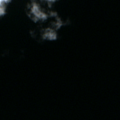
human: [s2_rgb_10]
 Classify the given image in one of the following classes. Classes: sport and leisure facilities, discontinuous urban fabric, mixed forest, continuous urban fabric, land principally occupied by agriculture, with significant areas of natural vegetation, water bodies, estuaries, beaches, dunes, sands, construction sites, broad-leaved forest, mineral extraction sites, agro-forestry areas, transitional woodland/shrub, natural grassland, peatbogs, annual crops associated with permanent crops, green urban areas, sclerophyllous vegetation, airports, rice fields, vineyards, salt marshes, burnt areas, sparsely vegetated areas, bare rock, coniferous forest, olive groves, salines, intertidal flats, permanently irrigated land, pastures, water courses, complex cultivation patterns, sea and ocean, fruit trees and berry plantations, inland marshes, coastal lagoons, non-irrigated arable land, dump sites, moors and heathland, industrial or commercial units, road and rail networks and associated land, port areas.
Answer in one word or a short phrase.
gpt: sea and ocean